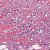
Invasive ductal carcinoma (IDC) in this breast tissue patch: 1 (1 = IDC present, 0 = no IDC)